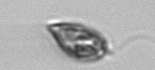
Label: Prorocentrum_triestinum